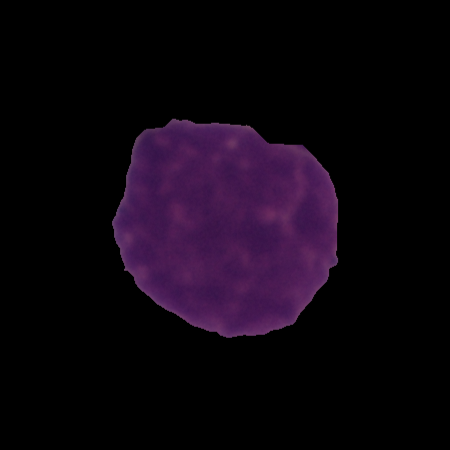
Label: cancer